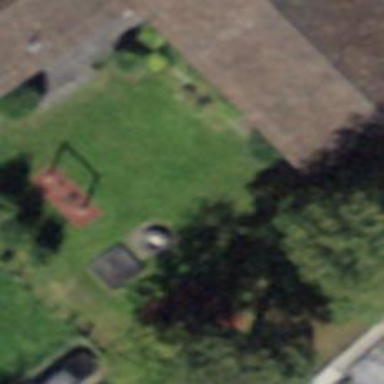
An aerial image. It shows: Beautiful fountain.